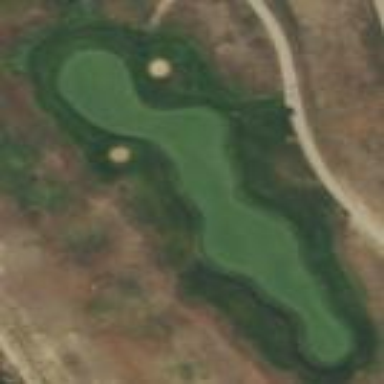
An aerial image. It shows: Area with grass used as rough in golf course.